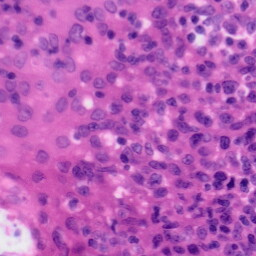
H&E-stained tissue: Tonsil